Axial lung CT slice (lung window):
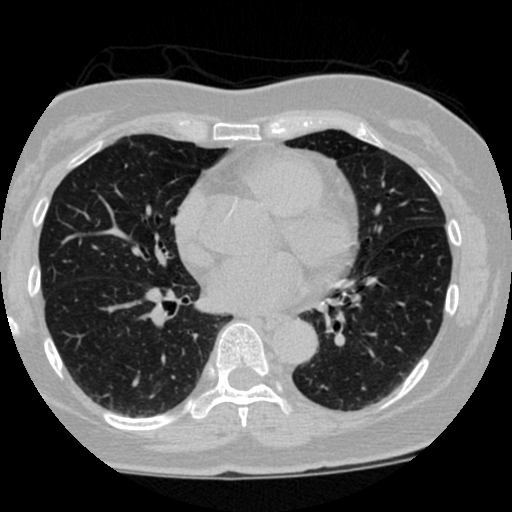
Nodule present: no